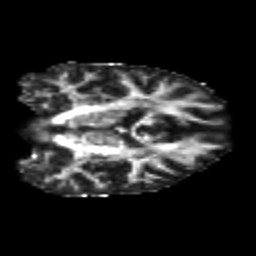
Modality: FA
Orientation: coronal
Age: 25
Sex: male
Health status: healthy
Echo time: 0.074 s